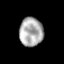
Tissue: prostate
Cell type: T cells
Senescence score: 0.232
Nuclear area (px): 665
Mean DAPI intensity: 173.018